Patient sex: F
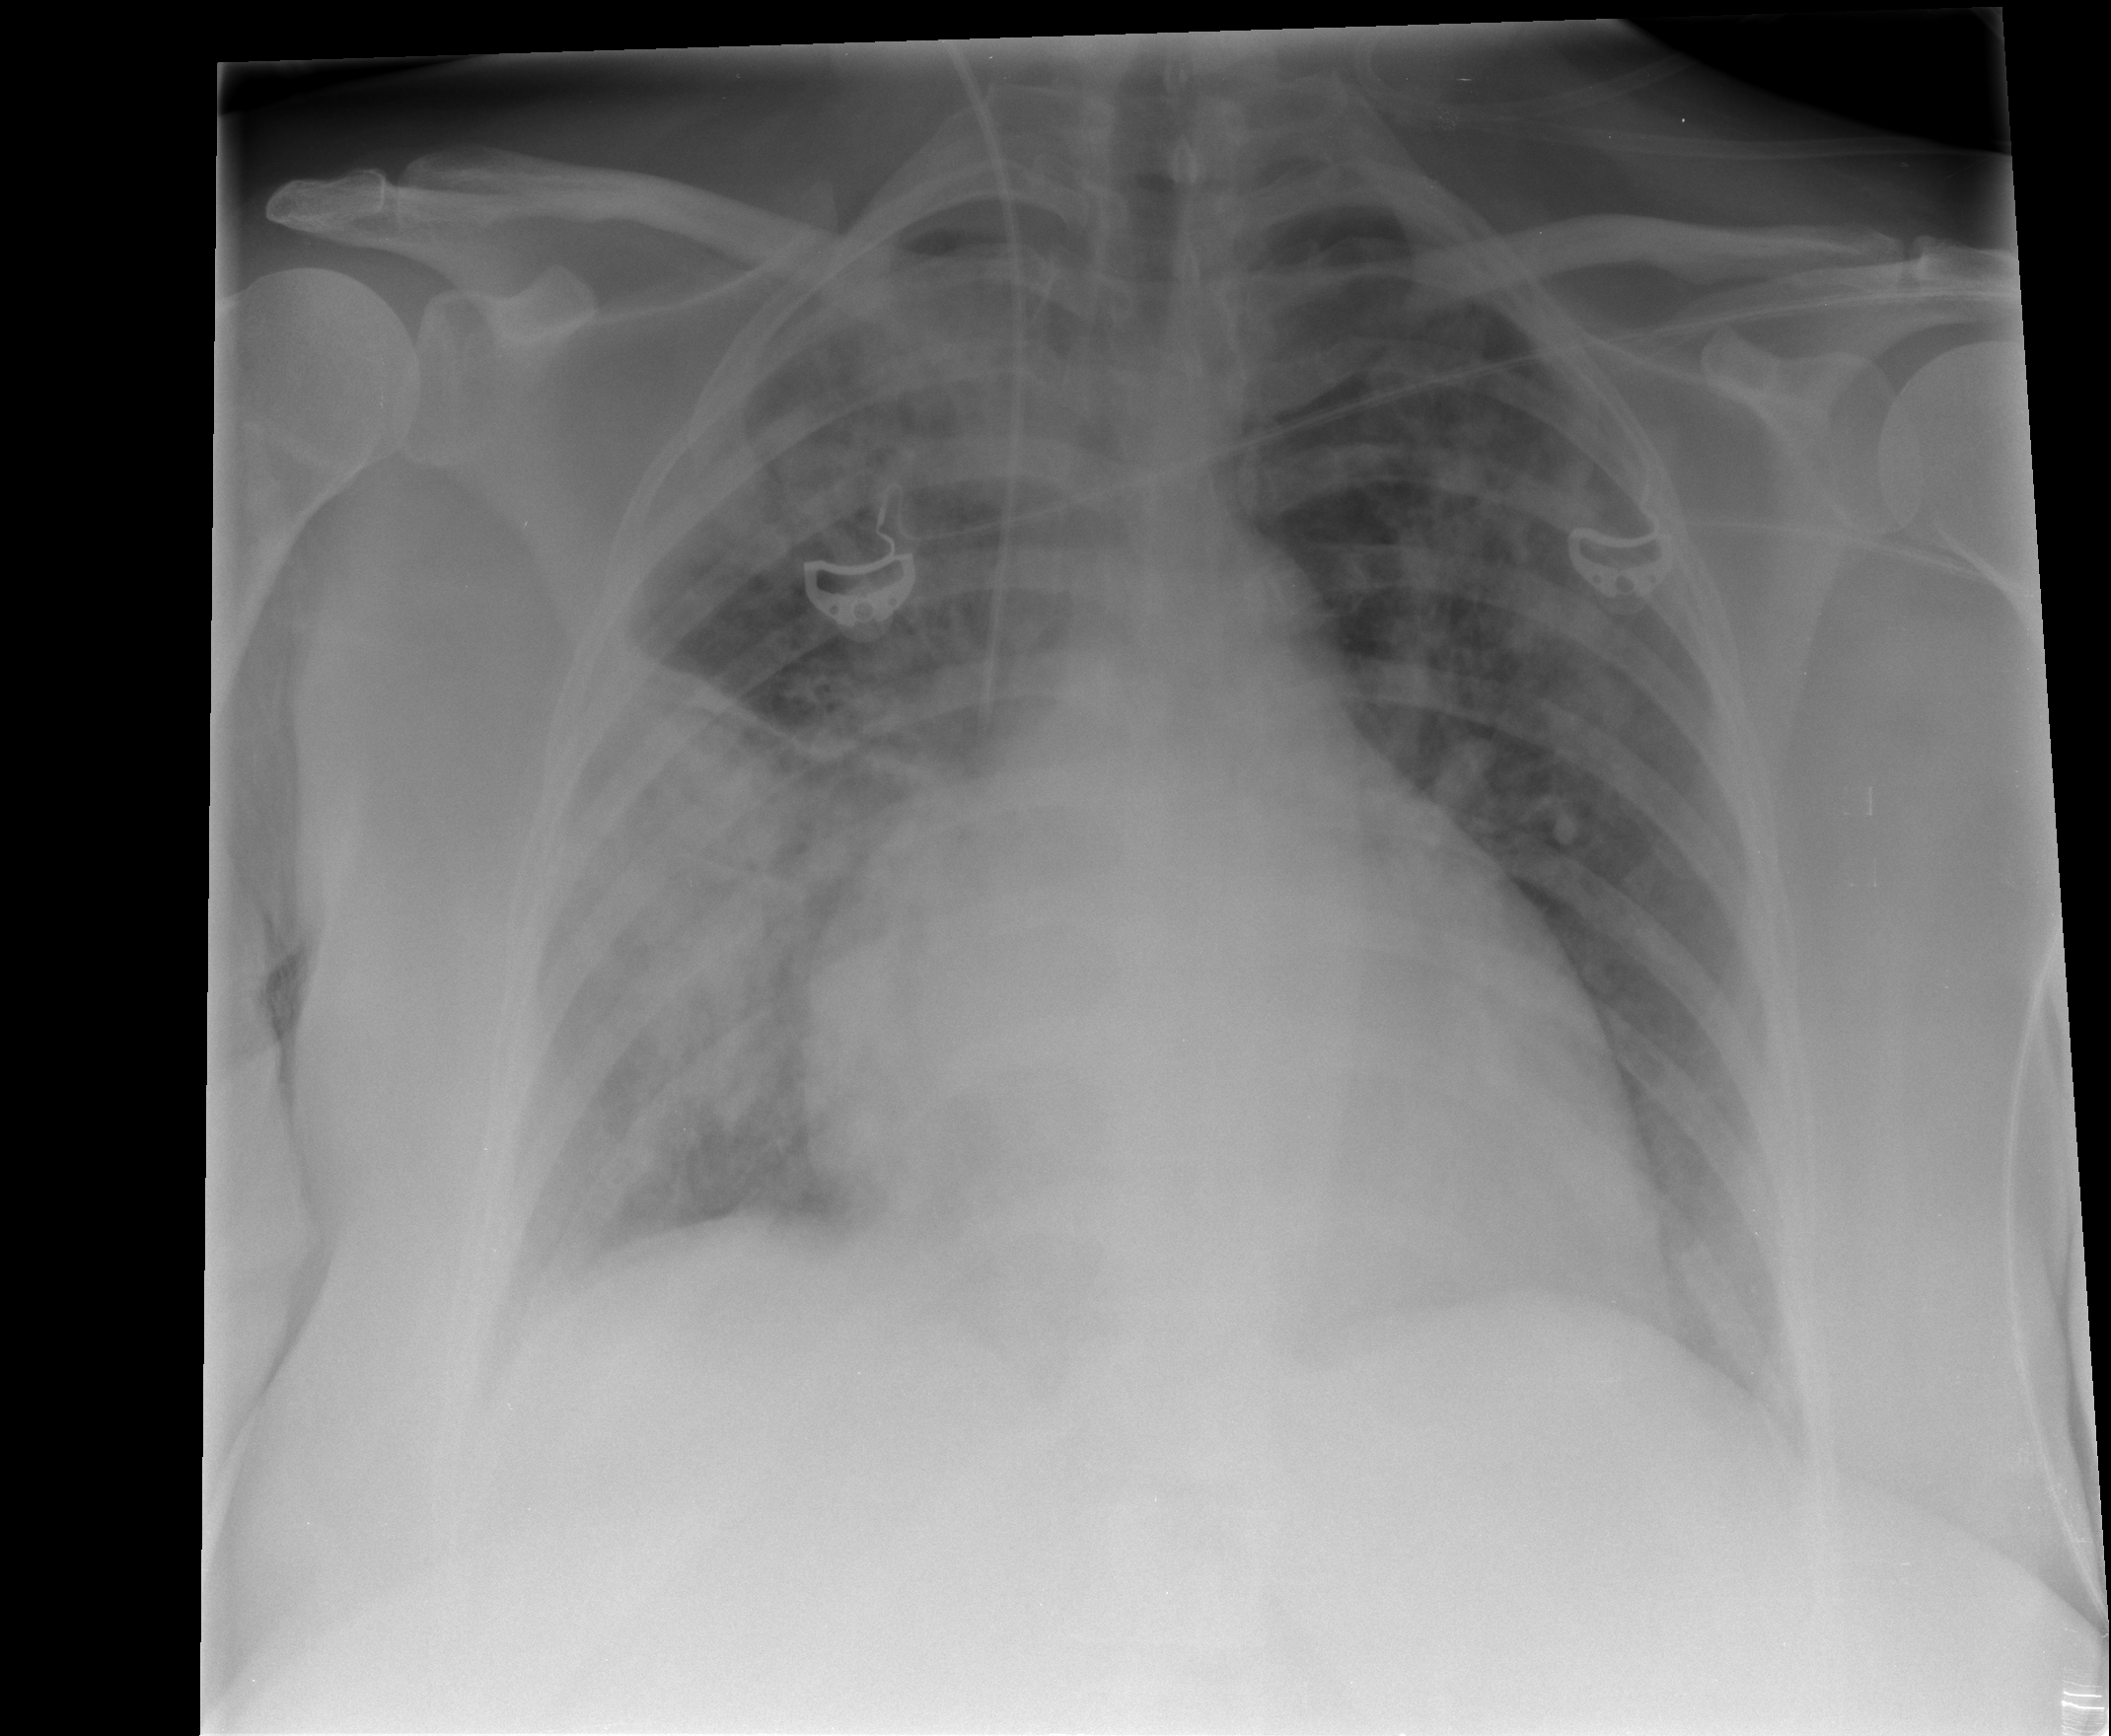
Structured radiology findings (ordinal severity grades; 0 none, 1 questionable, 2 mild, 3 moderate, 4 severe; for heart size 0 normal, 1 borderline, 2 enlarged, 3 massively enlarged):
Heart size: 2
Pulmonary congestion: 2
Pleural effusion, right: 1
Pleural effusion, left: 1
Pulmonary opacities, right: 4
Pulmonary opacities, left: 3
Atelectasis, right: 3
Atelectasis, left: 2